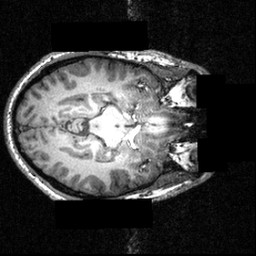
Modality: T1w
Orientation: axial
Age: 24
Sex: male
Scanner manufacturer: siemens
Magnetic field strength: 3.951 T
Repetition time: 1.5 s
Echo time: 0.00335 s